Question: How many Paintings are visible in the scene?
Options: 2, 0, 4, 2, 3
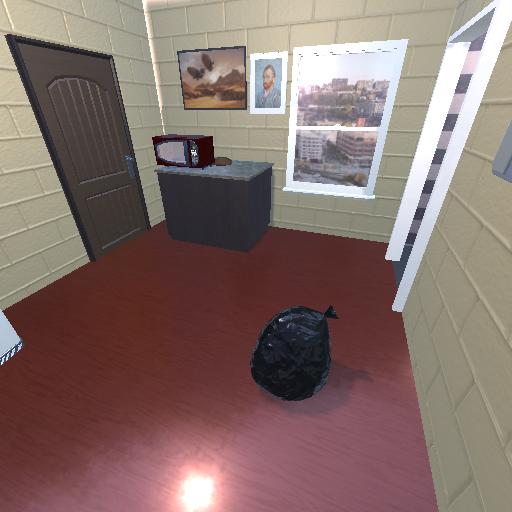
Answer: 2